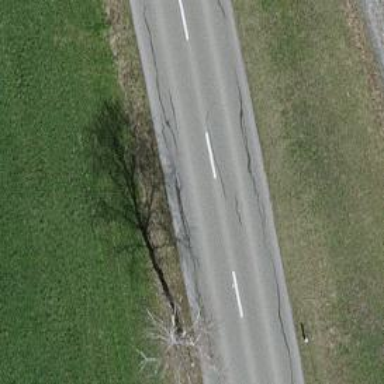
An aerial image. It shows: Primary highway with asphalt surface. It has designated lane for cyclists in both directions.